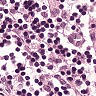
Metastatic tissue present: no